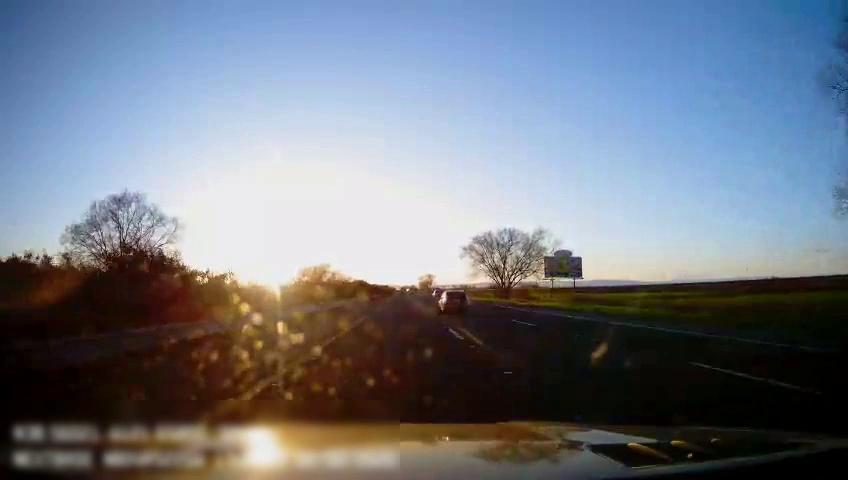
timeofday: Day
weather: Sunny
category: Drivable Space
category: Vehicles | Car
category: Lanes | Alternate Lane
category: Lanes | Current Lane
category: Lanes | Current Lane
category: Lanes | Alternate Lane
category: Traffic | Signs